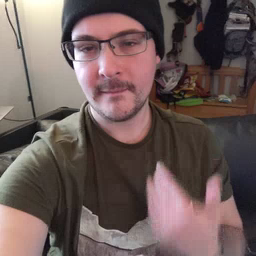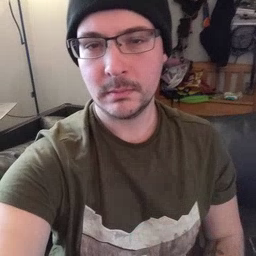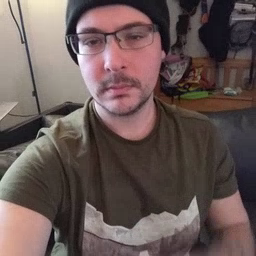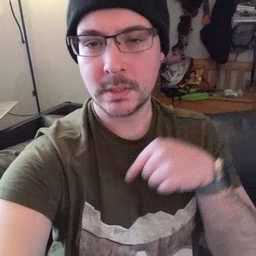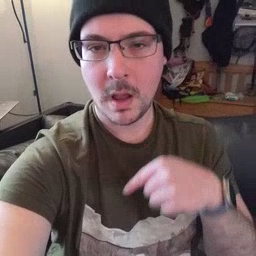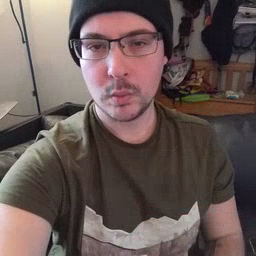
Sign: down